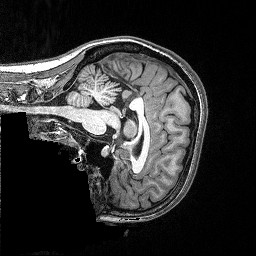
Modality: T1w
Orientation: sagittal
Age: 26
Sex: female
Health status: ill
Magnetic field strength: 3 T
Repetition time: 2.53 s
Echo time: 0.00331 s